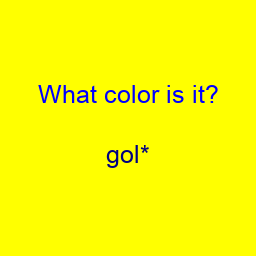
Color: navy
Color name shown: gold
Background color: yellow
Question text color: blue